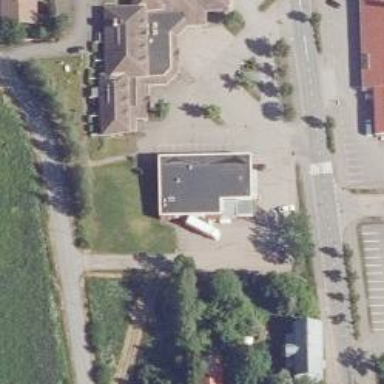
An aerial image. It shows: Convenience shop.